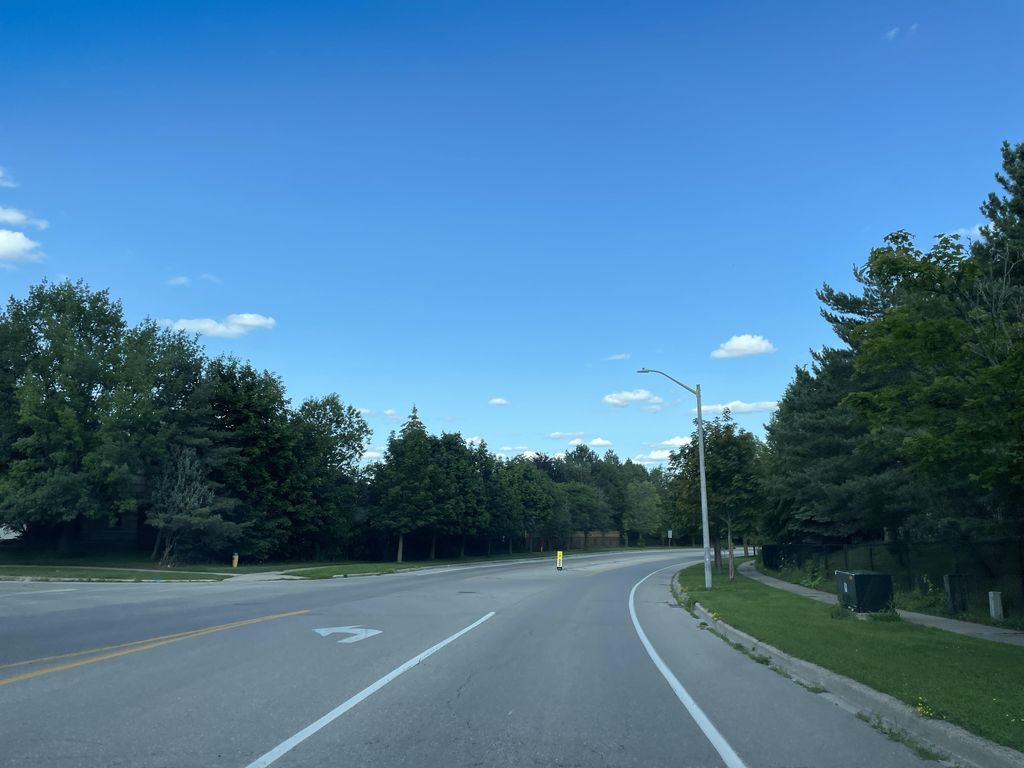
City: kitchener-waterloo